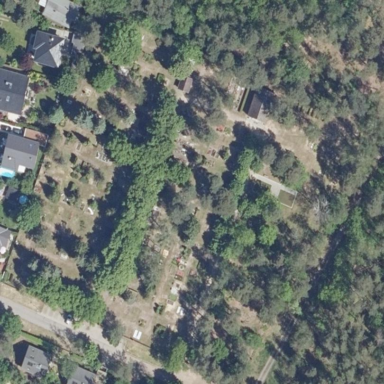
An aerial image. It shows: Cemetery.